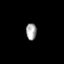
Tissue: prostate
Cell type: T cells
Senescence score: 0.7122
Nuclear area (px): 171
Mean DAPI intensity: 164.099